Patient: sex M, age 74
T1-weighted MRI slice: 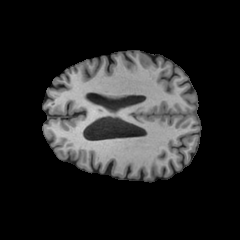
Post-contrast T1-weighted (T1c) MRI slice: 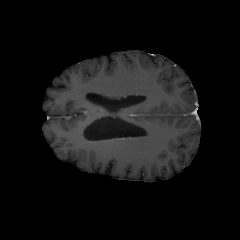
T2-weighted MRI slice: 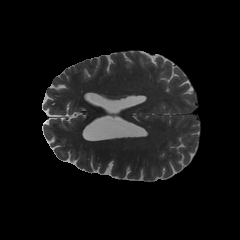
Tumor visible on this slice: no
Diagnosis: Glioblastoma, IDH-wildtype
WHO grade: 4